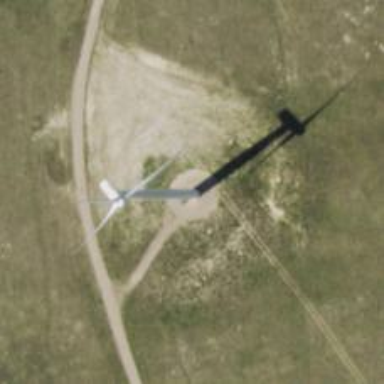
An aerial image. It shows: Wind turbine power generator.